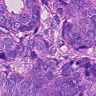
Metastatic tissue present: yes